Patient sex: F
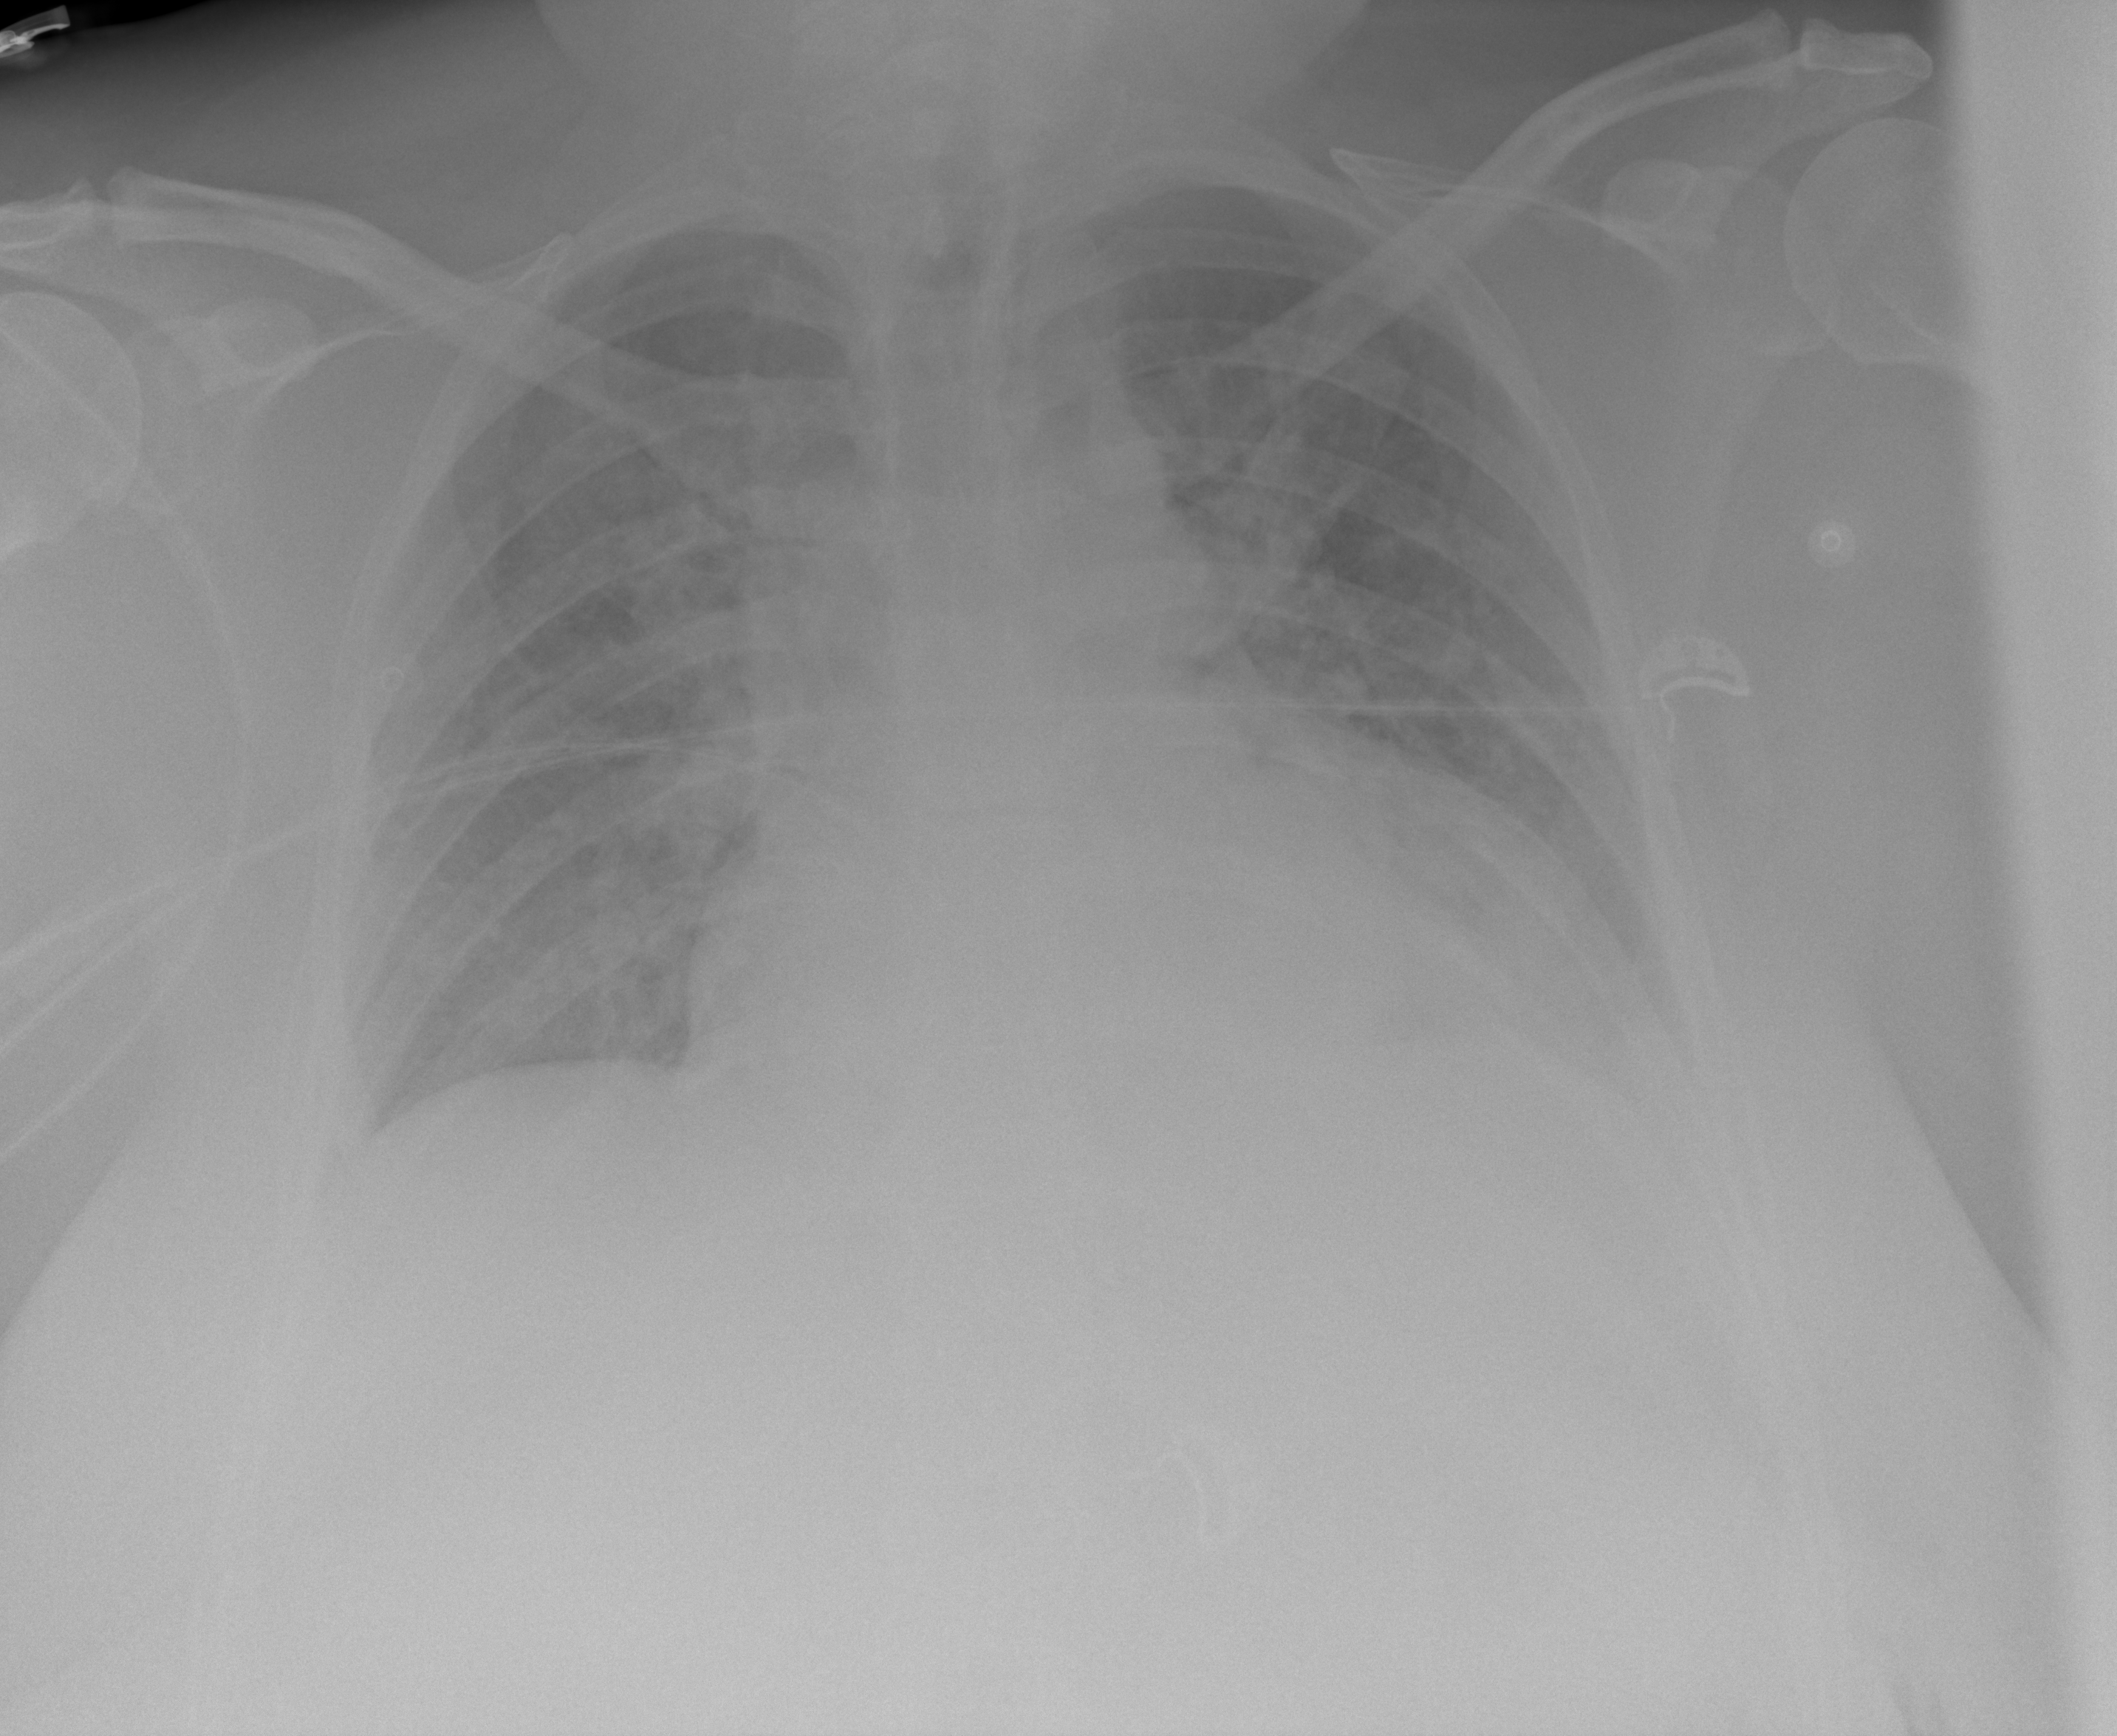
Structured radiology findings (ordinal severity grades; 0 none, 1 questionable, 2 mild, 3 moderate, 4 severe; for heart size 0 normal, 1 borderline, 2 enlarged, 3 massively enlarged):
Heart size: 2
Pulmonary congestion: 3
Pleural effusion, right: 2
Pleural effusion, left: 2
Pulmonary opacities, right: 2
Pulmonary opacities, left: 2
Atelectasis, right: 2
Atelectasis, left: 2